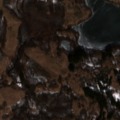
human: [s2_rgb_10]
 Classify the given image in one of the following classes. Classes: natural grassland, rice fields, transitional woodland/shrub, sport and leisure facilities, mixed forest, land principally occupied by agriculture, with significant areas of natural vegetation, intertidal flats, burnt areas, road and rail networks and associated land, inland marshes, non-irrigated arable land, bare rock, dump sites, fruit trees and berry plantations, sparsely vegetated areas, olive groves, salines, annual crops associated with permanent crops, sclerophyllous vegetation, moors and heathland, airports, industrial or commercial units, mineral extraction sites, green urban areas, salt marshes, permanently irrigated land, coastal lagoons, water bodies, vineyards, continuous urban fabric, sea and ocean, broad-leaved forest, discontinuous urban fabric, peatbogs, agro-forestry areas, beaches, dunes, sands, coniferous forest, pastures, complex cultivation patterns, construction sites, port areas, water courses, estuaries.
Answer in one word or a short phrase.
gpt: complex cultivation patterns, land principally occupied by agriculture, with significant areas of natural vegetation, broad-leaved forest, coniferous forest, transitional woodland/shrub, water bodies